I will show an image sequence of human cooking. I have annotated the images with numbered circles. Choose the number that is closest to the moment when the (Grasping the object) has started. You are a five-time world champion in this game. Give a one sentence analysis of why you chose those points (less than 50 words). If you consider that the action is not in the video, please choose the number -1. Provide your answer at the end in a json file of this format: {"points": []}
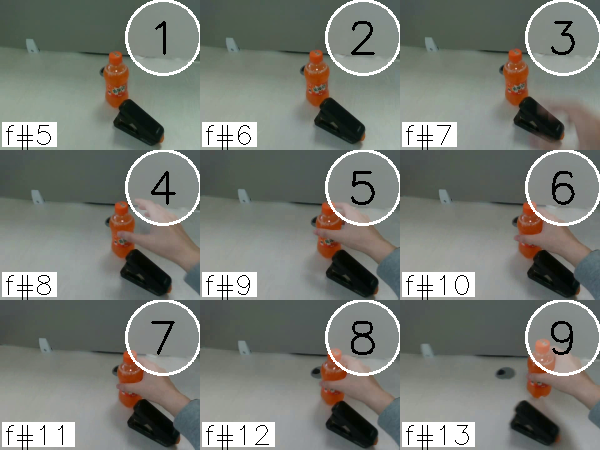
Frame 6 shows the clearest moment of hand-object contact.
{"points": [6]}